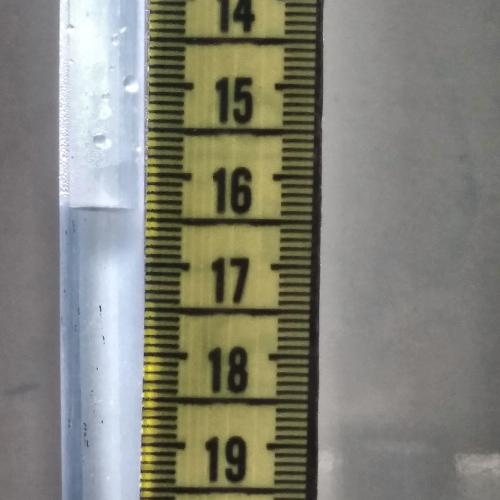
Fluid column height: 16.4 cm